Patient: sex F, age 68
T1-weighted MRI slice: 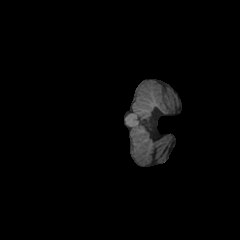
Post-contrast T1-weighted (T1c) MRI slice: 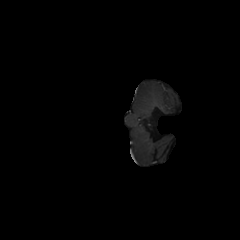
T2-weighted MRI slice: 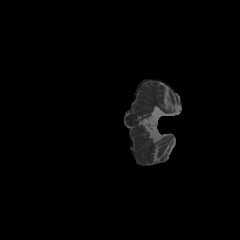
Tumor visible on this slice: no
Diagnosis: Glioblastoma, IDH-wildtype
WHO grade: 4